Interaction volume radius: 10 \u00c5
Interaction volume height: 20 \u00c5
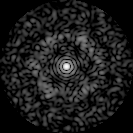
Disorder parameter: 0.7884